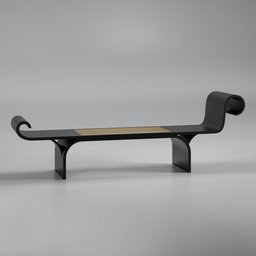
Label: furniture